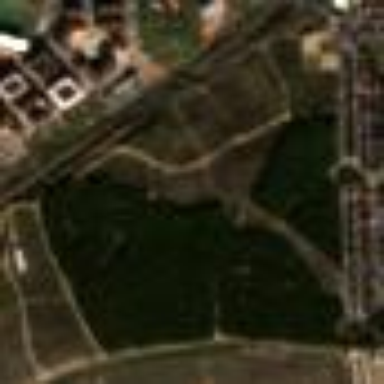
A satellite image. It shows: Park with natural heath vegetation.